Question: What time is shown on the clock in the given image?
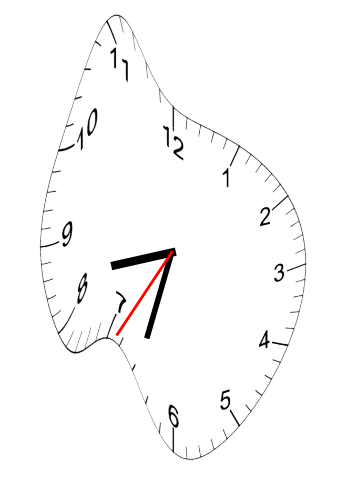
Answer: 08:32:35